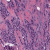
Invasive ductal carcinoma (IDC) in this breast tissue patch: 1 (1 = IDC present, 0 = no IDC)